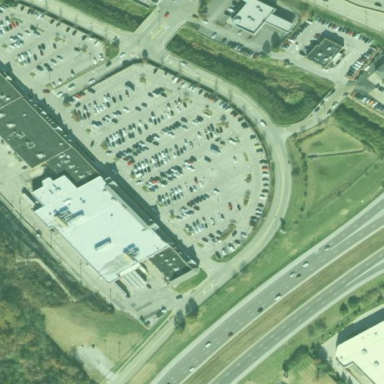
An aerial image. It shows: Supermarket building.